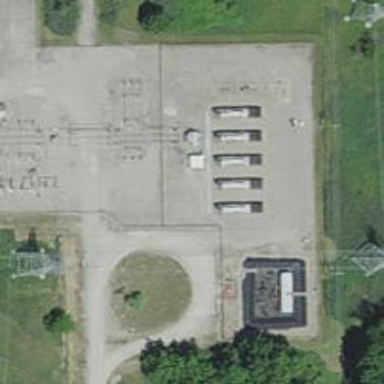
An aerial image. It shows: Generator is pictured.